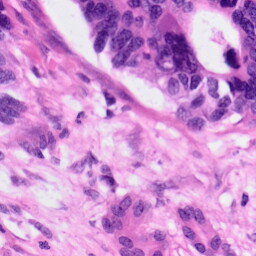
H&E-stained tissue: Pancreatic